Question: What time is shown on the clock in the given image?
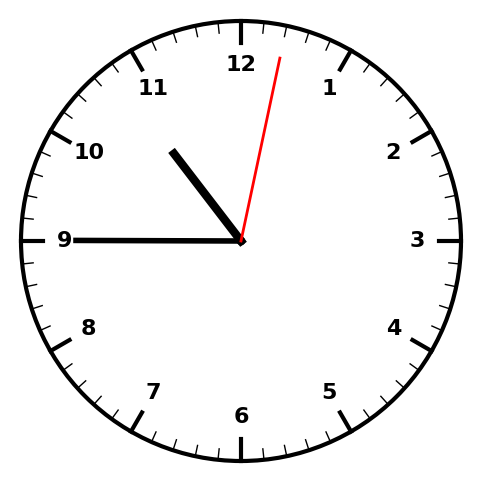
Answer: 10:45:02